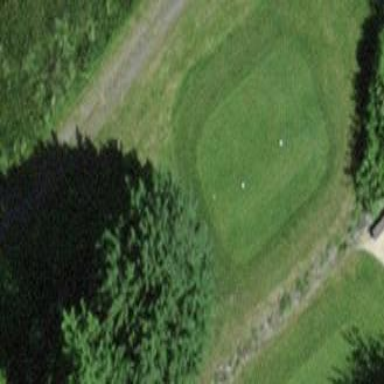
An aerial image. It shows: Grass area designated as golf tee.